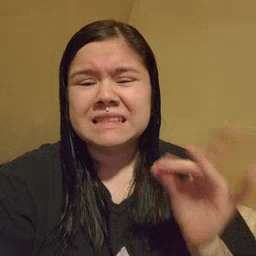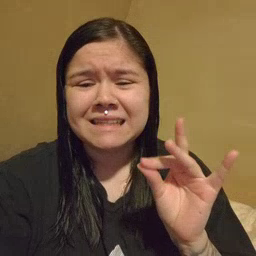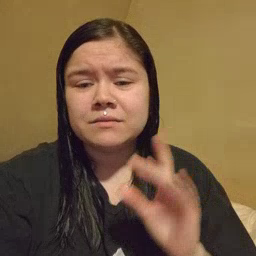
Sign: sticky